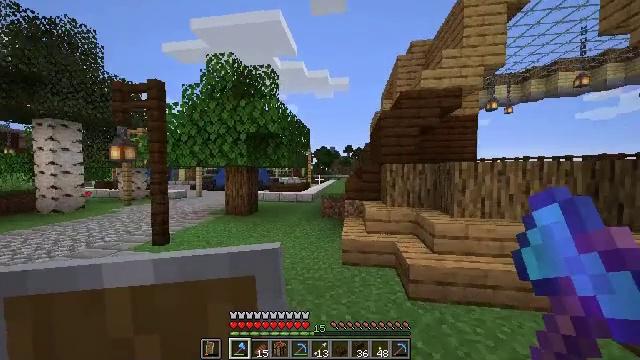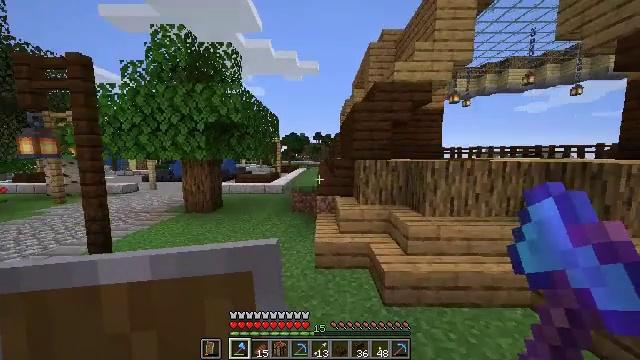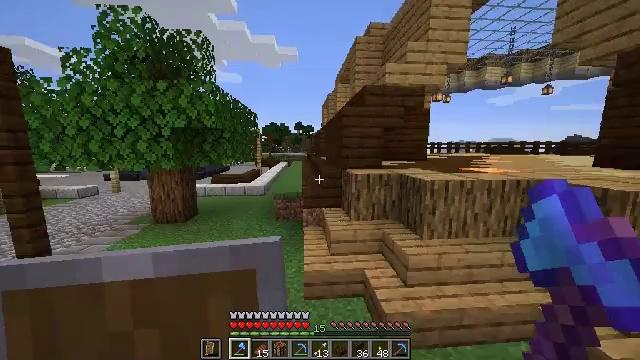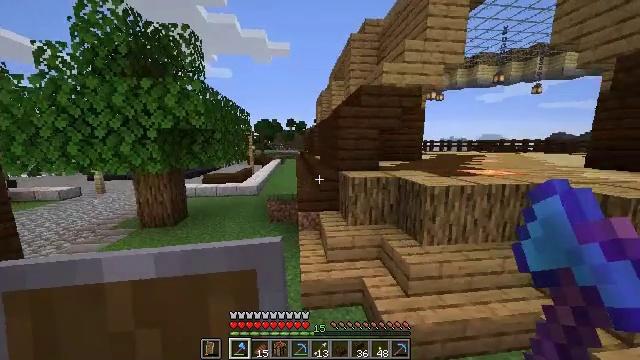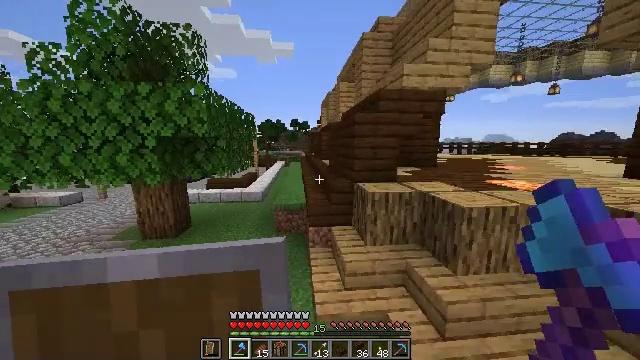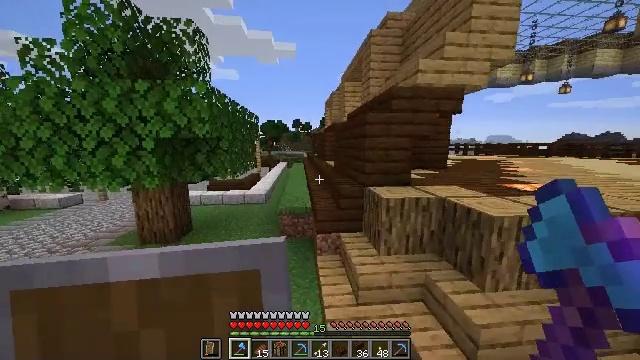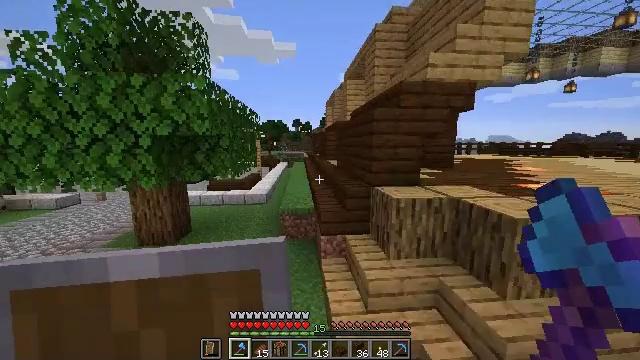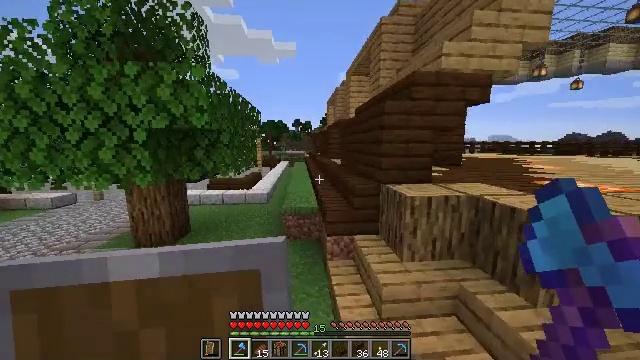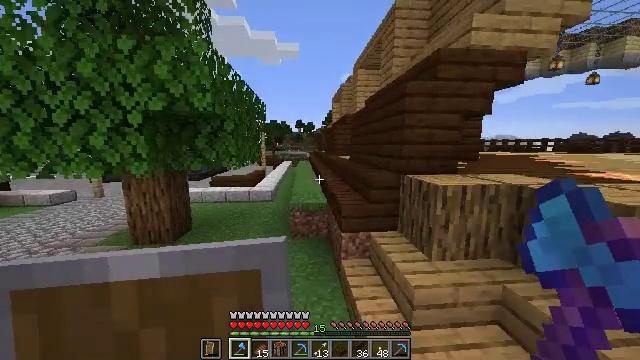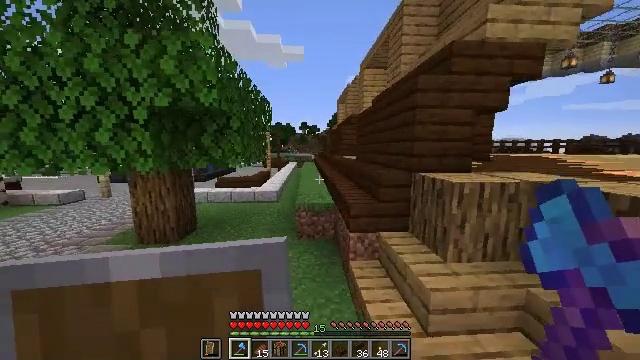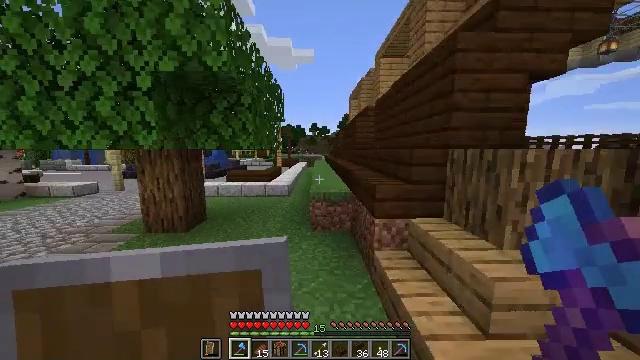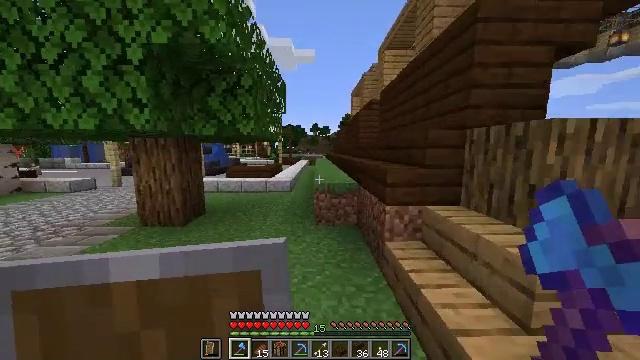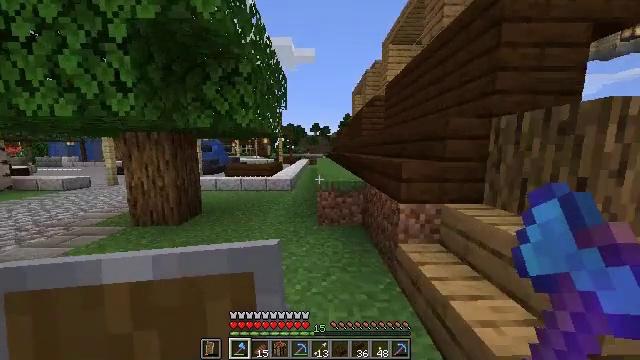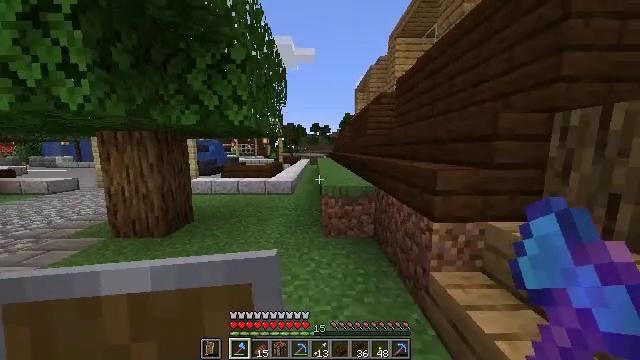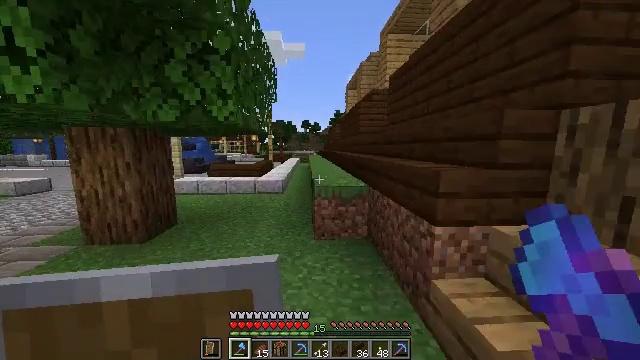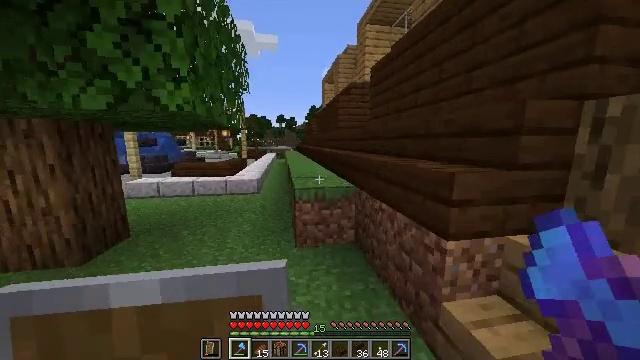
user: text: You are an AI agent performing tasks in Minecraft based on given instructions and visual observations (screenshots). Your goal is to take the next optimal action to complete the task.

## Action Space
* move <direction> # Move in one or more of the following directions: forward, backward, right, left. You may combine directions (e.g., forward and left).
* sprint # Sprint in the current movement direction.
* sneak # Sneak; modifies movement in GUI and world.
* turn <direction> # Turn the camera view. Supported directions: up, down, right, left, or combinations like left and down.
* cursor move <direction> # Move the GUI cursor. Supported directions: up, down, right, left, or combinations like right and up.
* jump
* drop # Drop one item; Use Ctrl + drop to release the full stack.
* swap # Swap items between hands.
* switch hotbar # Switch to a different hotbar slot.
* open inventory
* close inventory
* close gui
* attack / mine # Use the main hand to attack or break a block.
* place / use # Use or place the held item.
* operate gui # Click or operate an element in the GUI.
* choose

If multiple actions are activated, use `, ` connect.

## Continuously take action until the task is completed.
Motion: motion action
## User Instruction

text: Retrieve oak planks from the wooden block.
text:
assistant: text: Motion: move forward and move left, turn right and down, jump
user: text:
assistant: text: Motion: move forward and move left, turn right and down, jump
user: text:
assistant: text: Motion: move forward and move left, turn right, jump
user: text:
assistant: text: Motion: move forward and move left, jump
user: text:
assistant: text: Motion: move forward and move left, jump
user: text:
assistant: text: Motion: move forward and move left, jump
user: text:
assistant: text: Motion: move forward and move left, jump
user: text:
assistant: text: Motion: move forward and move left
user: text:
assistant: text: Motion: move forward, turn left
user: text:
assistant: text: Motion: move forward, turn left
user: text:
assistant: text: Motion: move forward
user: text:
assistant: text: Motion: move forward
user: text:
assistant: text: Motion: move forward
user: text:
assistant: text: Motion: move forward, turn right
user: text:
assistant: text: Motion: move forward, turn right and down
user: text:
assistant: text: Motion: move forward
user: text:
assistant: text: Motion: move forward
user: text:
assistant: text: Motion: move forward
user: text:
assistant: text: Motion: move forward
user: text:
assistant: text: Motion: move forward, turn left
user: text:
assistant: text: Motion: move forward, jump
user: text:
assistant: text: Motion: move forward, jump
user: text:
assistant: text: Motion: move forward, jump
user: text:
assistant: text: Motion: move forward, jump
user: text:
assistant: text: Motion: move forward, turn left, jump
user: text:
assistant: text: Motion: move forward, turn left and up, jump
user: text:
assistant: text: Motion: move forward, jump
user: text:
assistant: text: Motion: move forward, jump
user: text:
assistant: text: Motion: move forward, turn left, jump
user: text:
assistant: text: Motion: move forward, jump